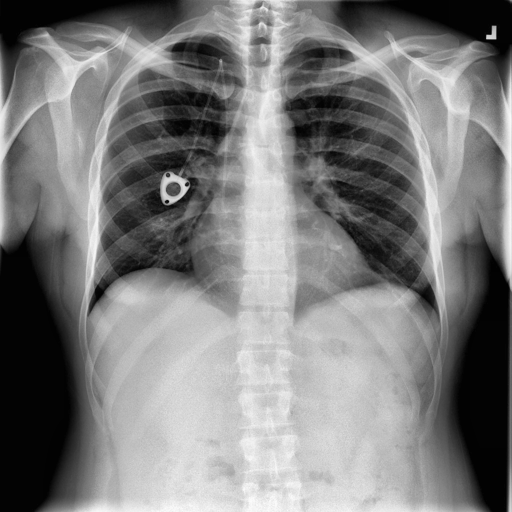
Finding: NORMAL